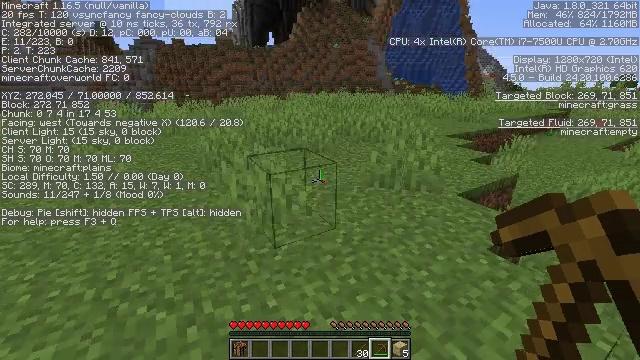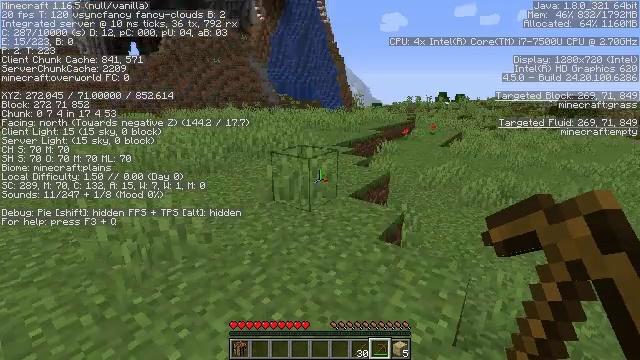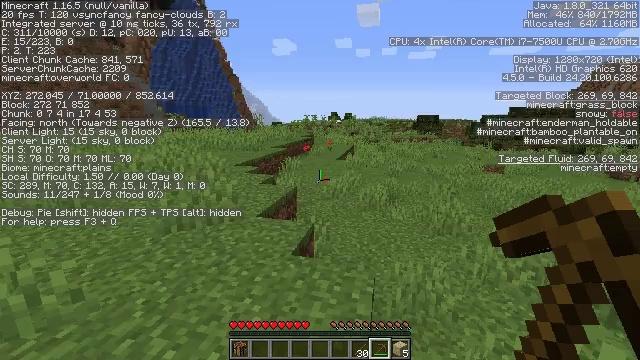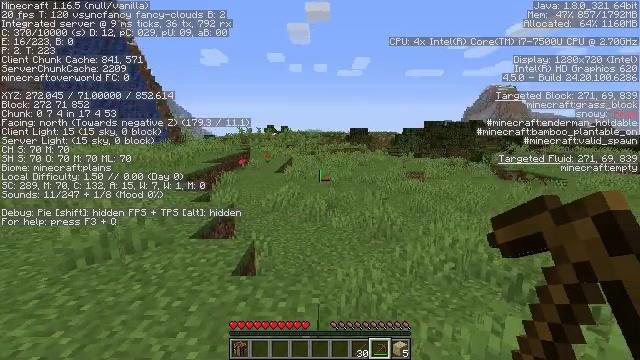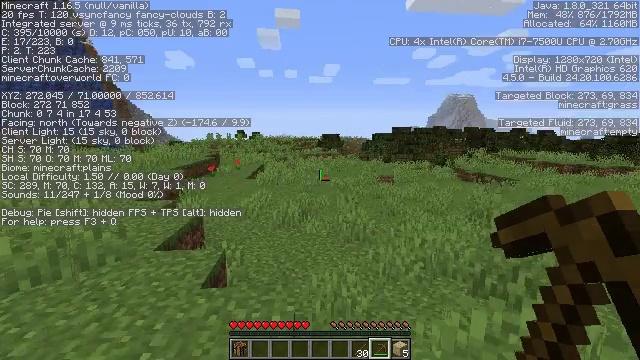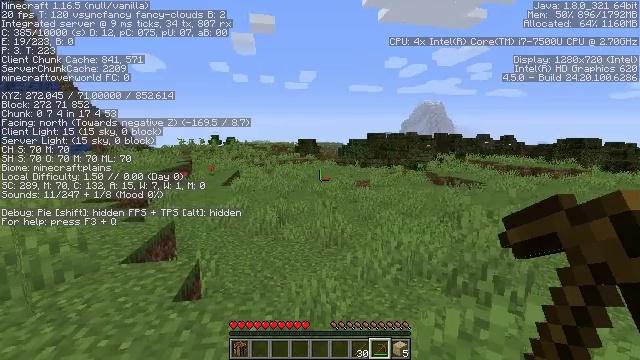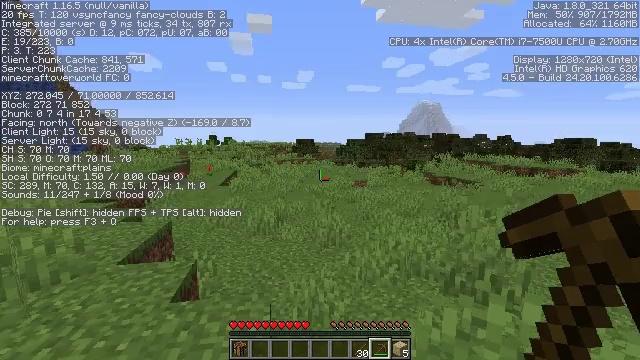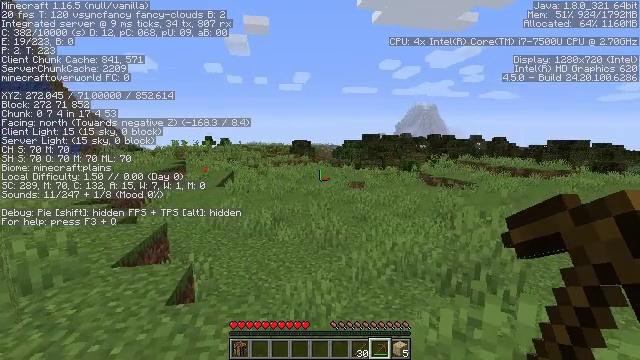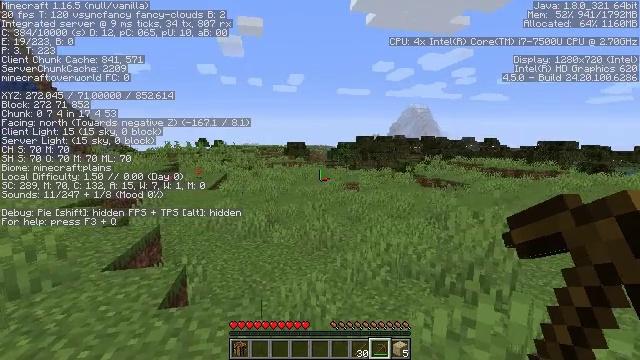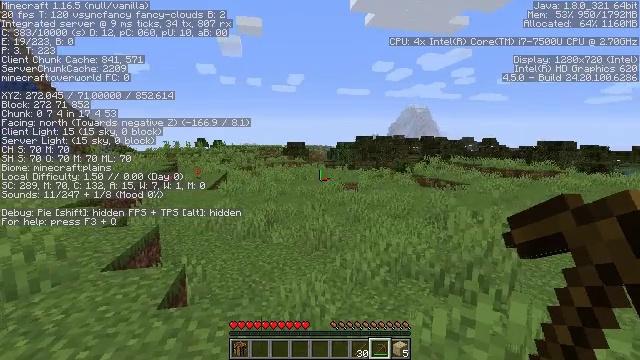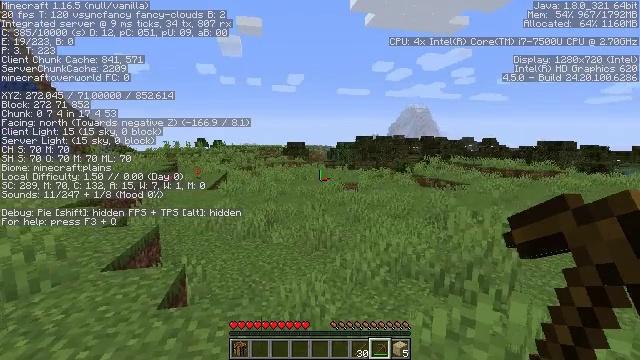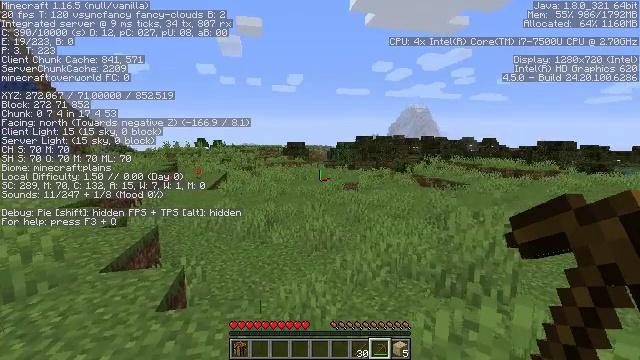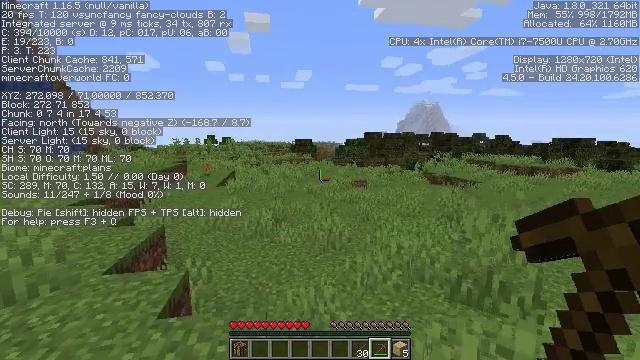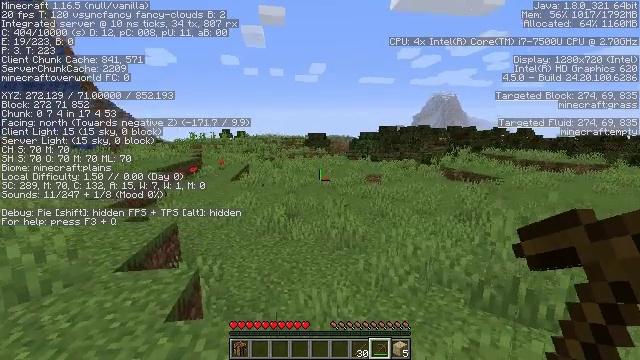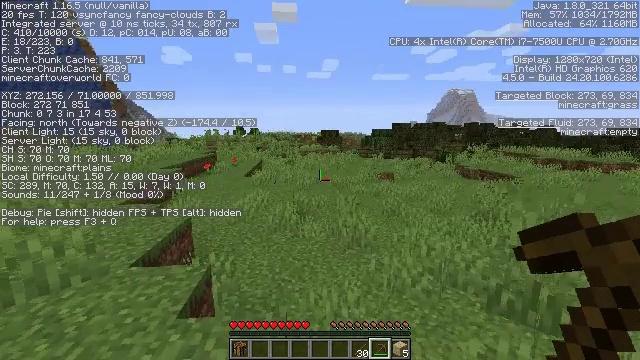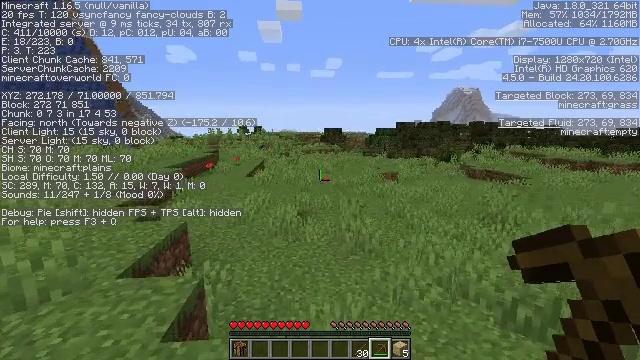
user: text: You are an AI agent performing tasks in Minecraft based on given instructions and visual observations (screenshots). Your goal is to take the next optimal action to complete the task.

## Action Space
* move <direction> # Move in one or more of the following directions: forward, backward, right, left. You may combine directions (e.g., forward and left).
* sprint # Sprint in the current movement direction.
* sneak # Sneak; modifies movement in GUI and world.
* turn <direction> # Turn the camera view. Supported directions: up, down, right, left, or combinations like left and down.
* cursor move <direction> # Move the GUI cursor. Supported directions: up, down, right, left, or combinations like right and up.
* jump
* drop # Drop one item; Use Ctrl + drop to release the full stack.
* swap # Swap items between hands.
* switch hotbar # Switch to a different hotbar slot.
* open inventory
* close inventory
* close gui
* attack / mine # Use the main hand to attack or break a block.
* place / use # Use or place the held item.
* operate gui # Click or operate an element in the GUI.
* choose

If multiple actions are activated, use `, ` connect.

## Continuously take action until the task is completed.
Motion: motion action
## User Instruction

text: Break the grass block.
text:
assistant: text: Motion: turn right and up
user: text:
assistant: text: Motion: turn right and up
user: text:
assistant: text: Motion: turn right and up
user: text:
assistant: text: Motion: turn right and up
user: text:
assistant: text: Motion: turn right and up
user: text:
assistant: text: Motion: no_op
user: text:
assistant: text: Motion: no_op
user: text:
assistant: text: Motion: turn right
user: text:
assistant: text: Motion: no_op
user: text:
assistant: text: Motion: no_op
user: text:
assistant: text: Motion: move forward
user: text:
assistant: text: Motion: move forward, turn left
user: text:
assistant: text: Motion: move forward, turn left and down
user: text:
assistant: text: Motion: move forward, turn left
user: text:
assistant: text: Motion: move forward
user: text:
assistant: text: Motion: move forward
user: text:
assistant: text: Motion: move forward
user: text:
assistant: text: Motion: move forward
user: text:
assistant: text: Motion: move forward
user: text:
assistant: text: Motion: move forward
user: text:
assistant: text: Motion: move forward
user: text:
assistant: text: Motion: move forward
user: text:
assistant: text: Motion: no_op
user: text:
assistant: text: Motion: no_op
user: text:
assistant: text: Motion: no_op
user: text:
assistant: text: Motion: no_op
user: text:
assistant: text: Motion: no_op
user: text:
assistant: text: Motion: no_op
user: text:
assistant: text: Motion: no_op
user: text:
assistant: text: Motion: no_op